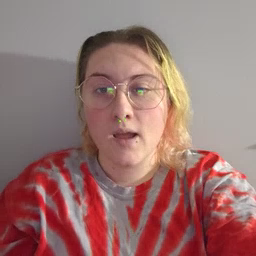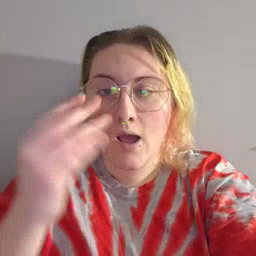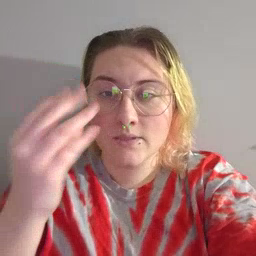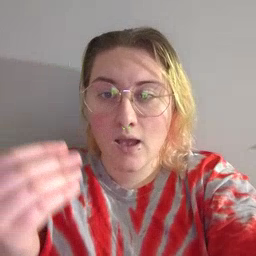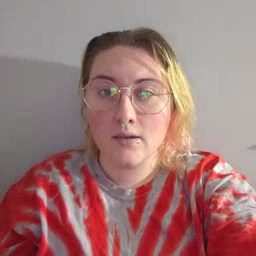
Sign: outside